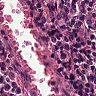
Metastatic tissue present: no